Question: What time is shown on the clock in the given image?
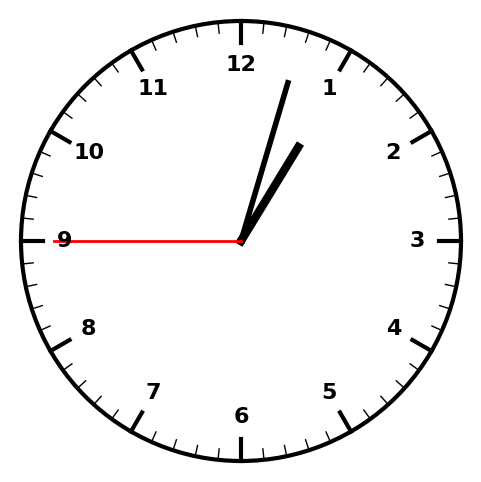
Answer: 01:02:45